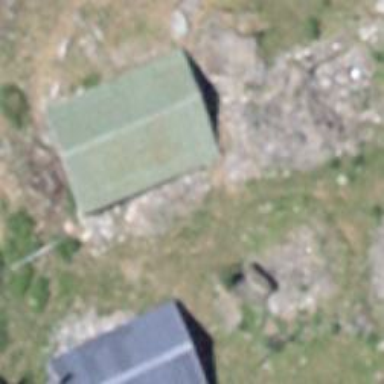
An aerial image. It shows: Isolated dwelling in remote location.